Field crop: maize
Growth stage: 2
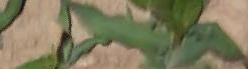
Species: maize